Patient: sex F, age 31
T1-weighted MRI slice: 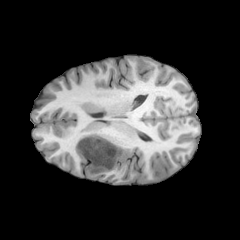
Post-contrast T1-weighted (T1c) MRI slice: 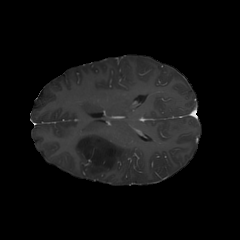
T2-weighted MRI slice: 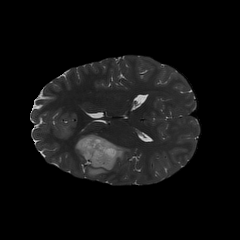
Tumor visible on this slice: yes
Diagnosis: Astrocytoma, IDH-mutant
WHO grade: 2